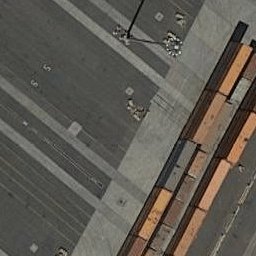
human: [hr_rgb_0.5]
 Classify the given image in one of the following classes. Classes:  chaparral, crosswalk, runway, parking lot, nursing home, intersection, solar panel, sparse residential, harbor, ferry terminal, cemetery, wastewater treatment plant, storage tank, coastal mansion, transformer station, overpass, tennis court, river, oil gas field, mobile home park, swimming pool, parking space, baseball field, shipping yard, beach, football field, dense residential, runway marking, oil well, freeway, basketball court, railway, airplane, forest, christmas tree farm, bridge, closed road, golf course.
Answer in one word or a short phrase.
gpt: shipping yard